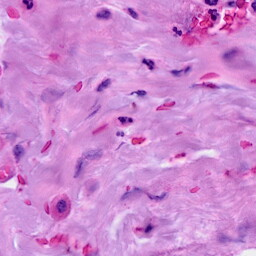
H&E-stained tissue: Breast